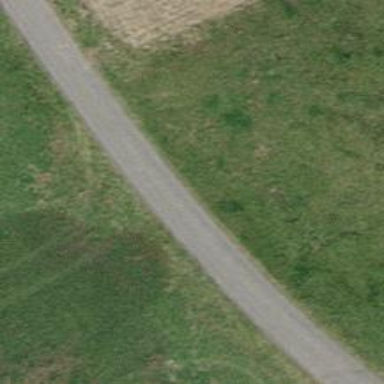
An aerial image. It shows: Well-maintained track road of grade 1.